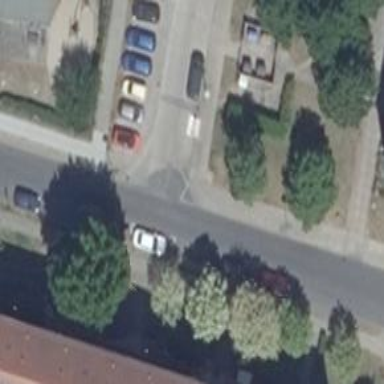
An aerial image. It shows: Residential road with parallel on-street parking. The road has asphalt surface with separate sidewalk.